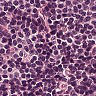
Metastatic tissue present: no